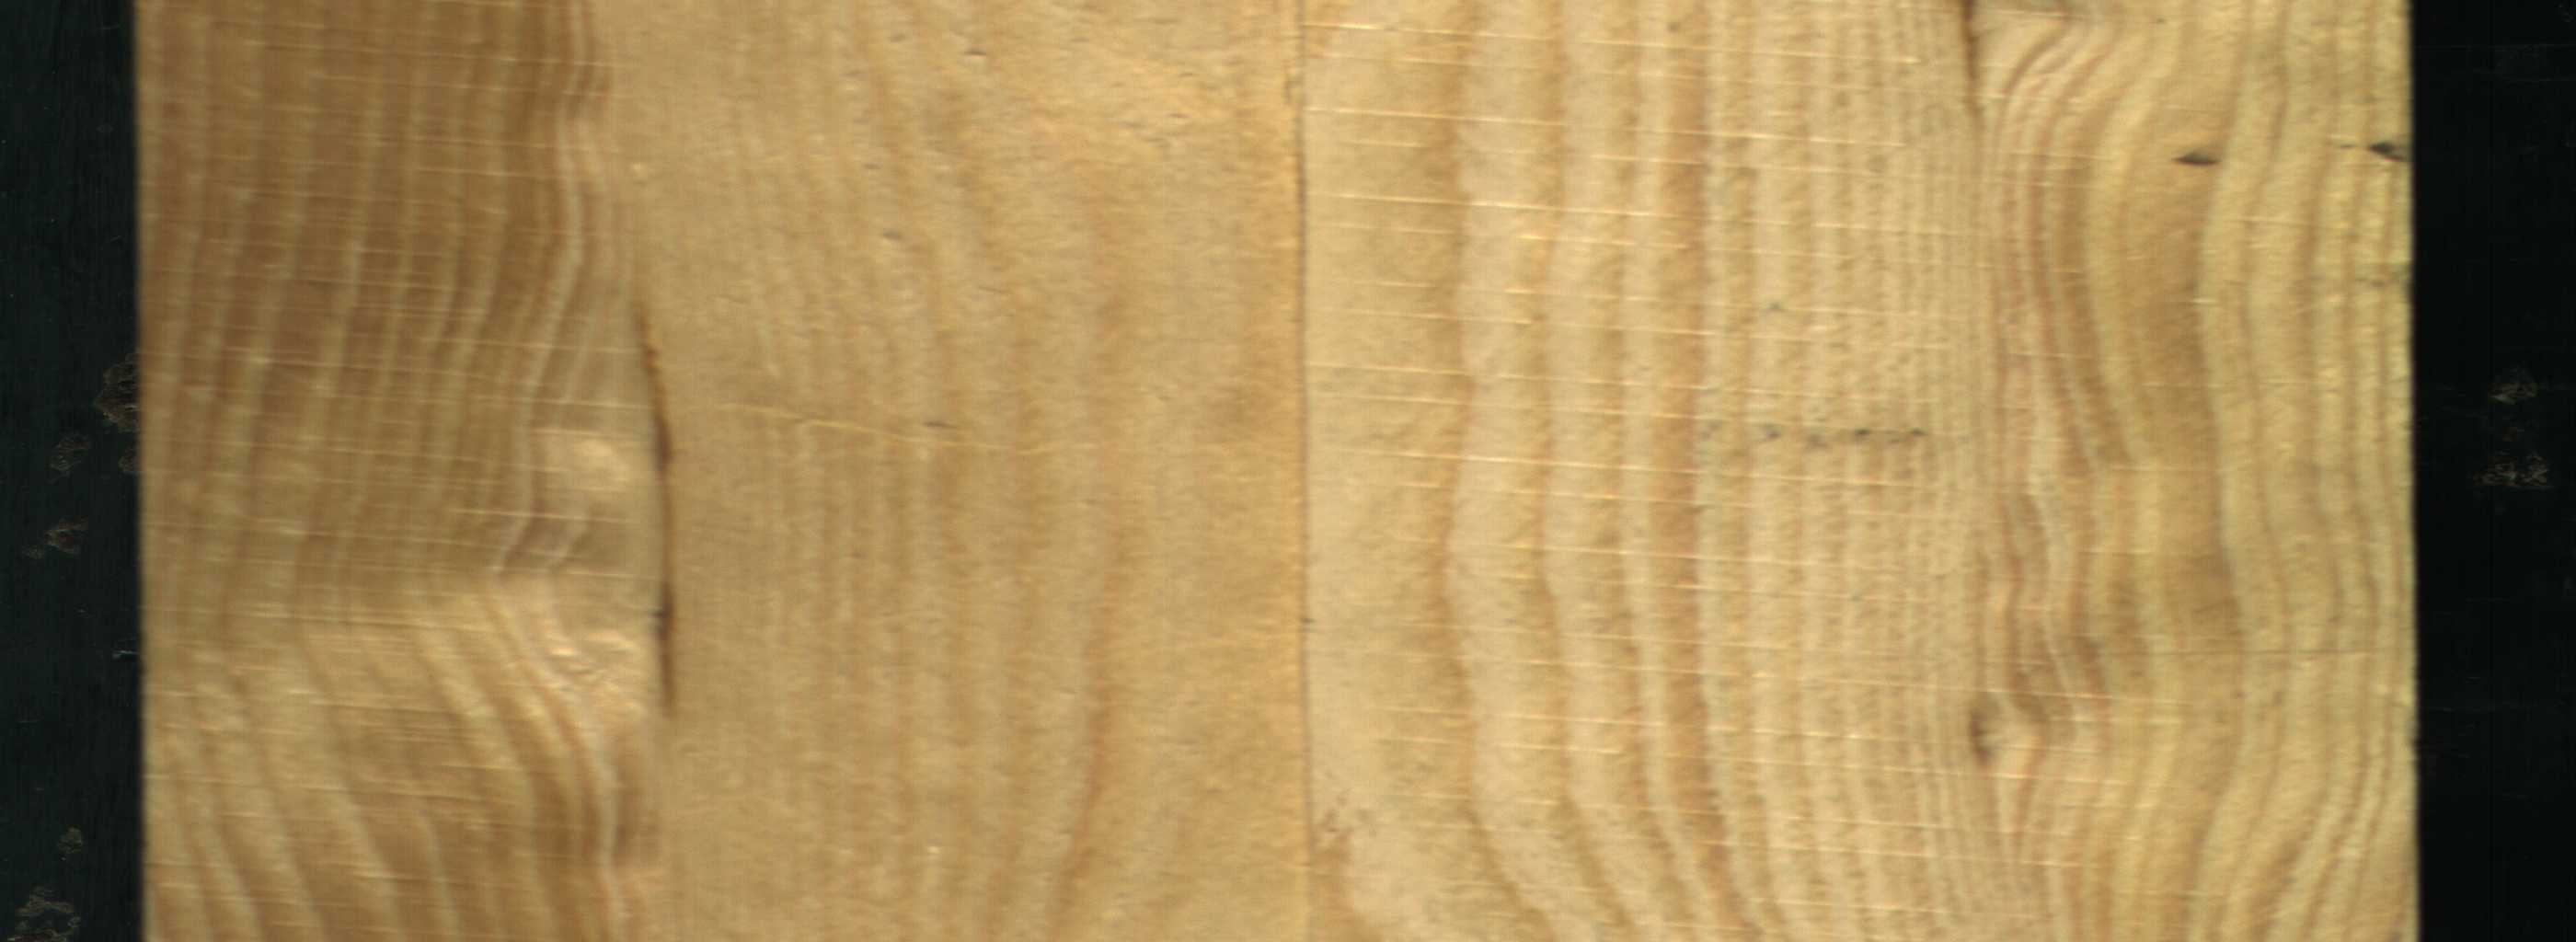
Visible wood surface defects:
resin
resin
Live_Knot